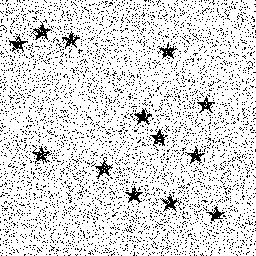
Squares: 0
Triangles: 0
Stars: 13
Total shapes: 13